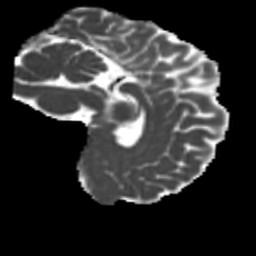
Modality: MD
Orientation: sagittal
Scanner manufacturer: siemens
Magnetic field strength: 3 T
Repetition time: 4 s
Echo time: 0.0594 s